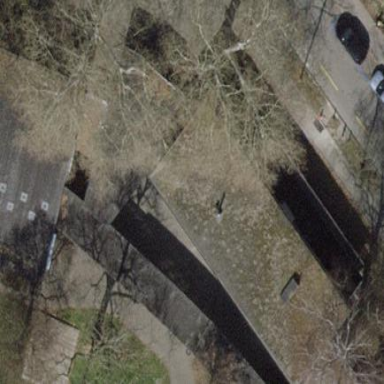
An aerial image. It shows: Part of building.